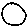
Label: circle